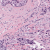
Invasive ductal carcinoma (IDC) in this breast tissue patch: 1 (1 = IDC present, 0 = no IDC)